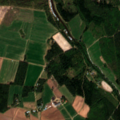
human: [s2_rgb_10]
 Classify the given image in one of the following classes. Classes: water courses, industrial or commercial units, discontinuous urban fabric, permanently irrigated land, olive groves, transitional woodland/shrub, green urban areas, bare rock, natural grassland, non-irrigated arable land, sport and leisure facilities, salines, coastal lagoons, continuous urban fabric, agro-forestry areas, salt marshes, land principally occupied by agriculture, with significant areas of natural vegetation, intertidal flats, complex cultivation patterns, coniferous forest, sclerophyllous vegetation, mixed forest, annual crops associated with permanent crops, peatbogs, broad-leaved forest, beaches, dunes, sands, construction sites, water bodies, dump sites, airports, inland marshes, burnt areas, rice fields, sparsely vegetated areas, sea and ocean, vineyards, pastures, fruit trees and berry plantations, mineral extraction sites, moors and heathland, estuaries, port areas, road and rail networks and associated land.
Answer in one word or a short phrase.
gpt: non-irrigated arable land, coniferous forest, mixed forest